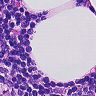
Metastatic tissue present: no